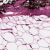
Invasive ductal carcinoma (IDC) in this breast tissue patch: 0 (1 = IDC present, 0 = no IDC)